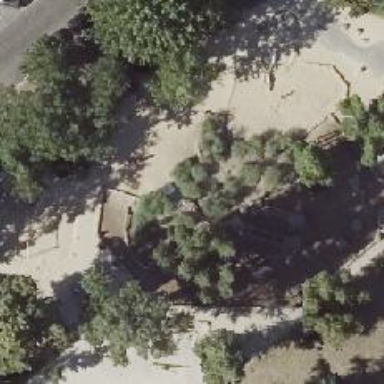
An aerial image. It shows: Playground structure with sandy surface.